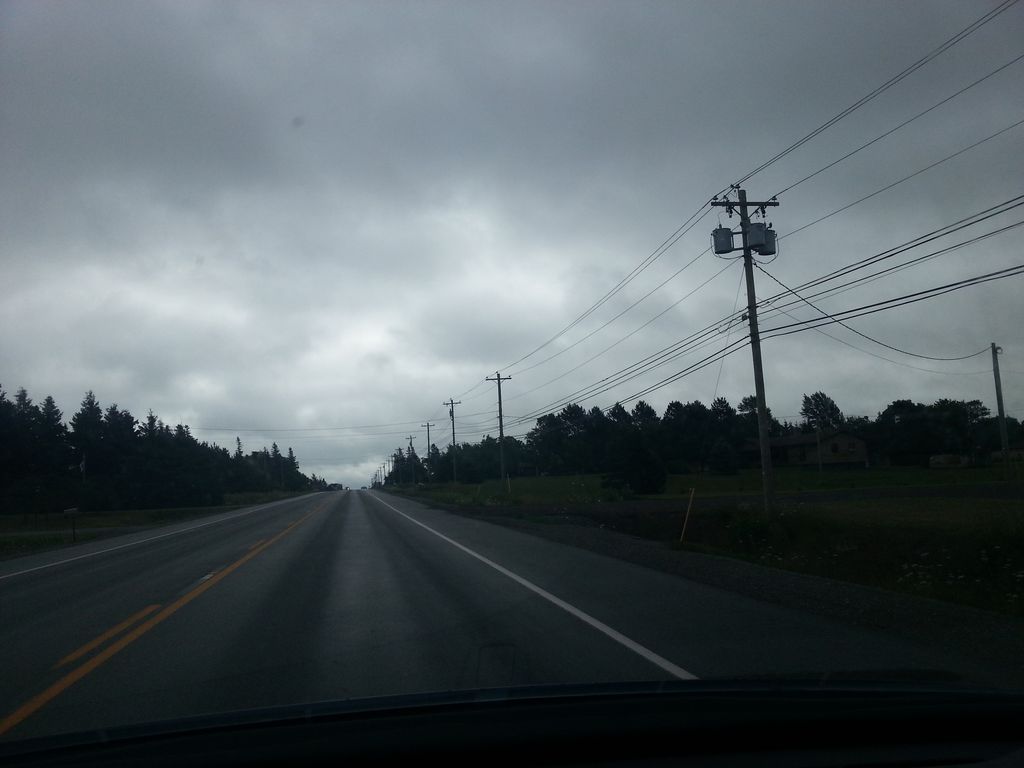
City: charlottetown